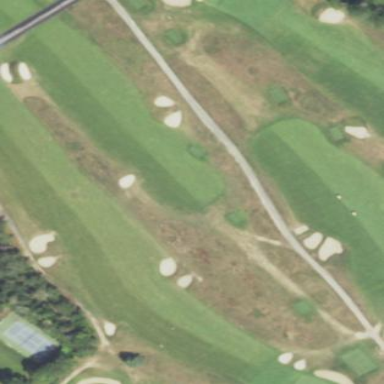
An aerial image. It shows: Rough grassy area used for golf.